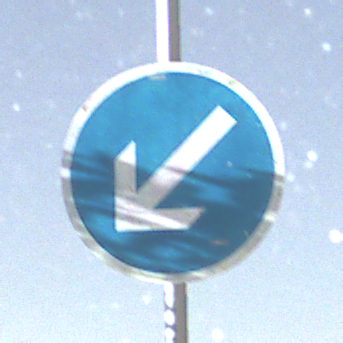
Verkehrszeichen: VorgeschriebeneVorbeifahrtLinks
Umgebung: Outdoor, Nature
Tageszeit: Night
Wetter: Clear
Licht: Natural
Jahreszeit: NotSpecified
Kontrast: HighContrast